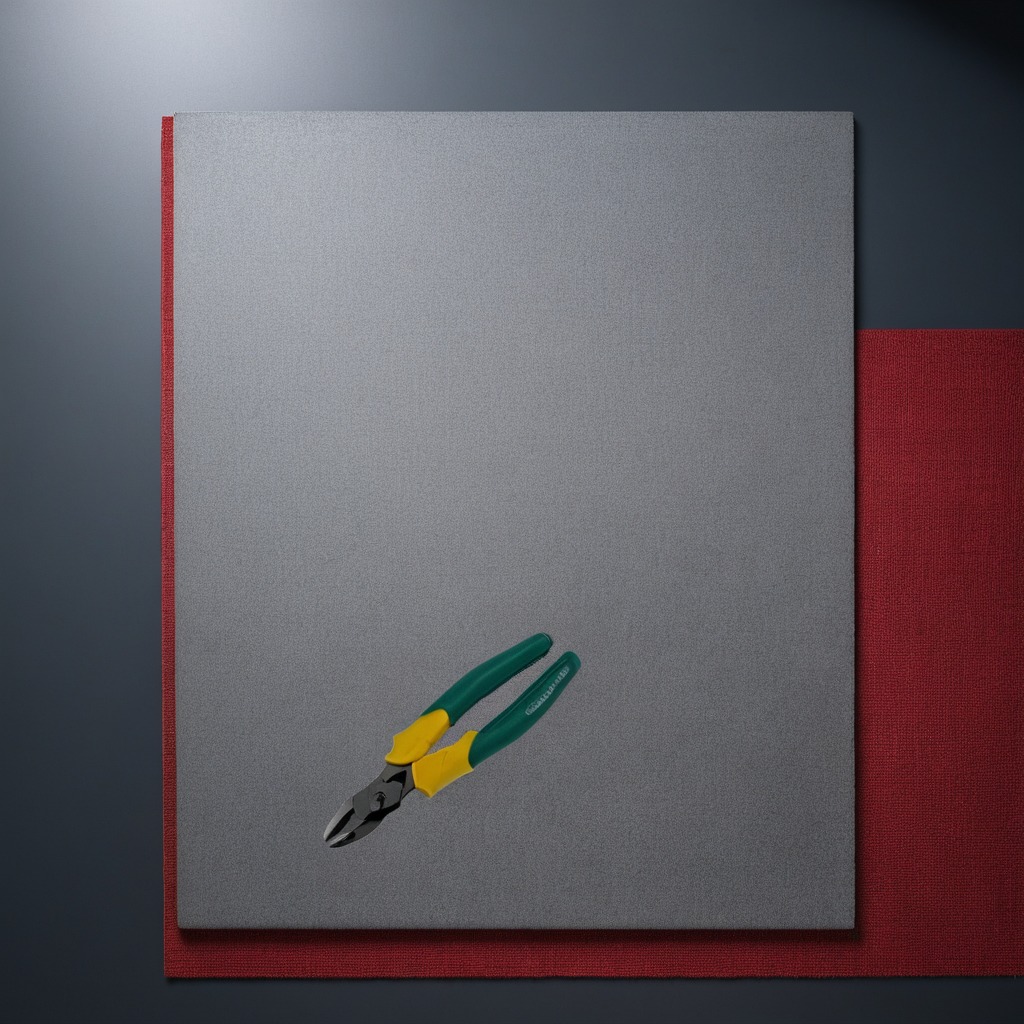
A plier is lying on the tabletop.